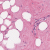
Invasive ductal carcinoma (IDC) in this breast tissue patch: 0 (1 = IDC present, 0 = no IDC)